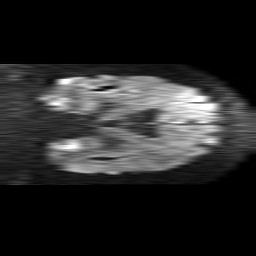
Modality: TRACE
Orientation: coronal
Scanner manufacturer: philips
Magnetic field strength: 1.5 T
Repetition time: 4.6 s
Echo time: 0.103 s